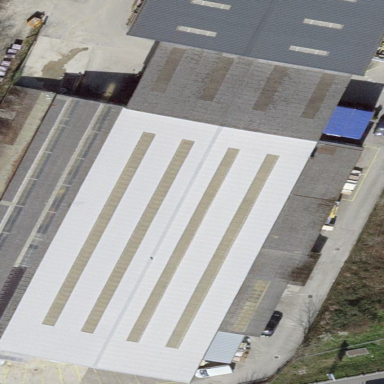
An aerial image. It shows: Industrial building.